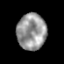
Tissue: prostate
Cell type: T cells
Senescence score: 0.3166
Nuclear area (px): 1038
Mean DAPI intensity: 150.944